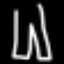
Label: pants